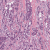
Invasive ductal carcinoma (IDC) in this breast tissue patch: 1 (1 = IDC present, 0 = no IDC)